Question: I like this info card you get in the left top corner of a card you embed. Is there a possibility to display this card if I use the API v3. Or do I have to use the embed API of Google Maps?
Because I like to block the use of the scrollwheel and some other options of the API which I can not use with the embedding API.

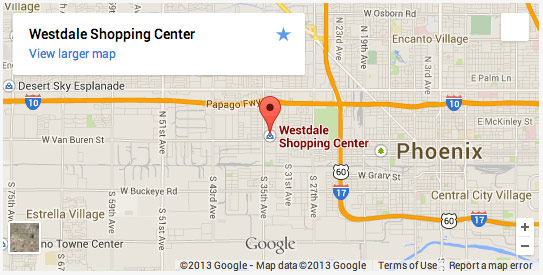
Answer: I think you can use the Custom Save Widget.
original:
> <URL>
archive.org:
> <URL>
the save-widget is going away, but I think the way to show the box should be still valid.
'''
<!DOCTYPE html>
<html>
<head>
<title>Custom Save Widget</title>
<meta name="viewport" content="initial-scale=1.0, user-scalable=no">
<meta charset="utf-8">
<style>
html, body {
height: 100%;
margin: 0;
padding: 0;
}
#map {
height: 100%;
}
#save-widget {
width: 300px;
box-shadow: rgba(0, 0, 0, 0.298039) 0px 1px 4px -1px;
background-color: white;
padding: 10px;
font-family: Roboto, Arial;
font-size: 13px;
margin: 15px;
}
</style>
</head>
<body>
<div id="map"></div>
<div id="save-widget">
<strong>Google Sydney</strong>
<p>We're located on the water in Pyrmont, with views of the Sydney Harbour Bridge, The
Rocks and Darling Harbour. Our building is the greenest in Sydney. Inside, we have a
"living wall" made of plants, a tire swing, a library with a nap pod and some amazing
baristas.</p>
</div>
<script>
/*
* This sample uses a custom control to display the SaveWidget. Custom
* controls can be used in place of the default Info Window to create a
* custom UI.
* This sample uses a Place ID to reference Google Sydney. Place IDs are
* stable values that uniquely reference a place on a Google Map and are
* documented in detail at:
* https://developers.google.com/maps/documentation/javascript/places#placeid
*/
function initMap() {
var map = new google.maps.Map(document.getElementById('map'), {
zoom: 17,
center: {lat: -33.8666, lng: <PHONE>},
mapTypeControlOptions: {
mapTypeIds: [
google.maps.MapTypeId.ROADMAP,
google.maps.MapTypeId.SATELLITE
],
position: google.maps.ControlPosition.BOTTOM_LEFT
}
});
var widgetDiv = document.getElementById('save-widget');
map.controls[google.maps.ControlPosition.TOP_LEFT].push(widgetDiv);
// Append a Save Control to the existing save-widget div.
var saveWidget = new google.maps.SaveWidget(widgetDiv, {
place: {
// ChIJN1t_tDeuEmsRUsoyG83frY4 is the place Id for Google Sydney.
placeId: 'ChIJN1t_tDeuEmsRUsoyG83frY4',
location: {lat: -33.866647, lng: 151.195886}
},
attribution: {
source: 'Google Maps JavaScript API',
webUrl: 'https://developers.google.com/maps/'
}
});
var marker = new google.maps.Marker({
map: map,
position: saveWidget.getPlace().location
});
}
</script>
<script async defer
src="https://maps.googleapis.com/maps/api/js?key=YOUR_API_KEY&signed_in=true&callback=initMap">
</script>
</body>
</html>
'''